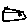
Label: house